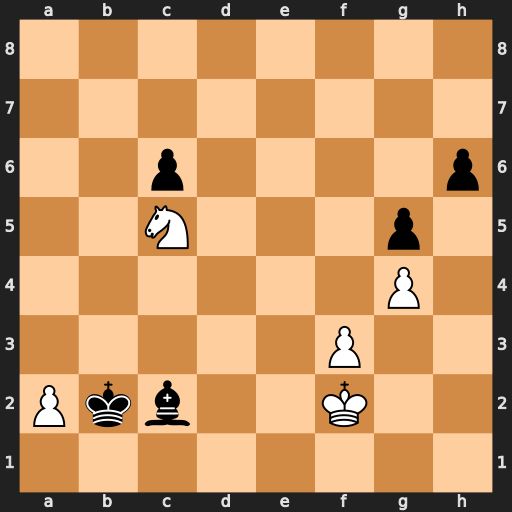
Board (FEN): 8/8/2p4p/2N3p1/6P1/5P2/Pkb2K2/8
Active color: w
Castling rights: -
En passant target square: -
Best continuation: a4 Bxa4 Nxa4+